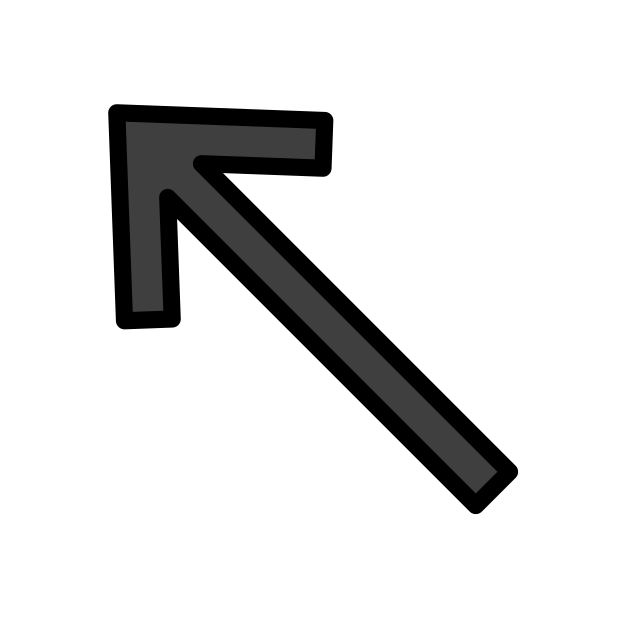
Emoji: ↖
Name: north west arrow
Unicode: 0x2196